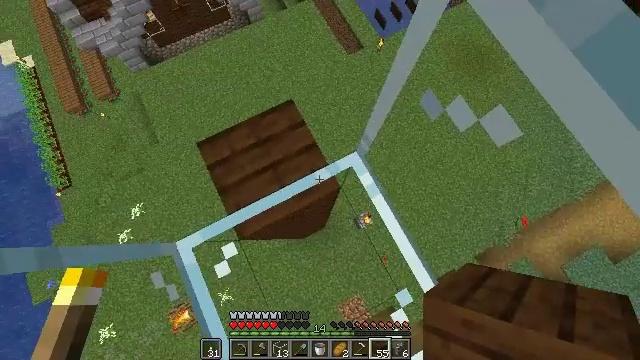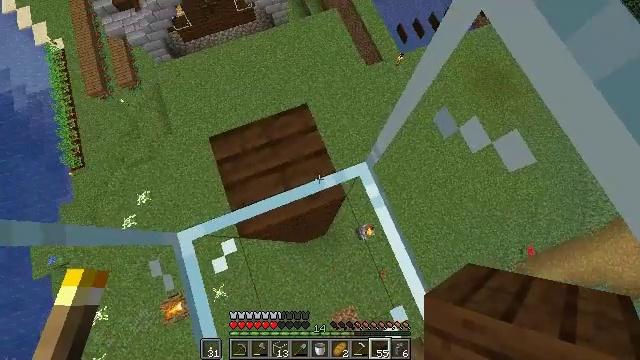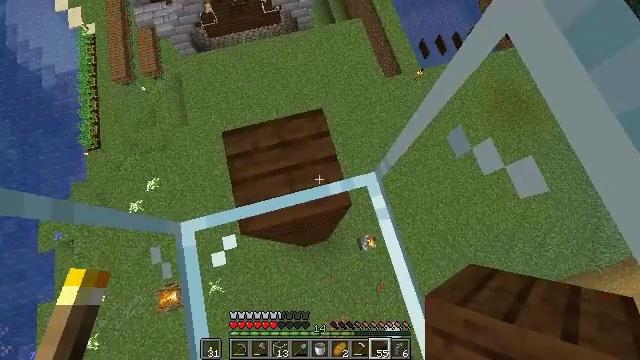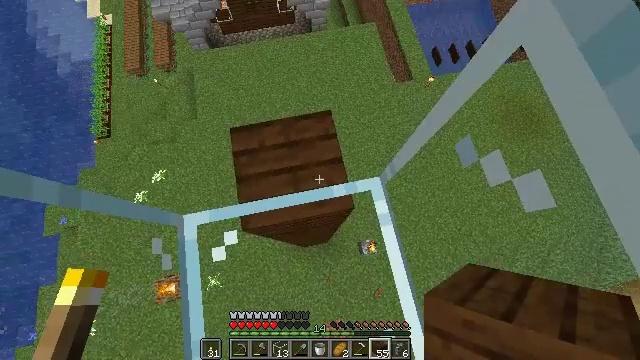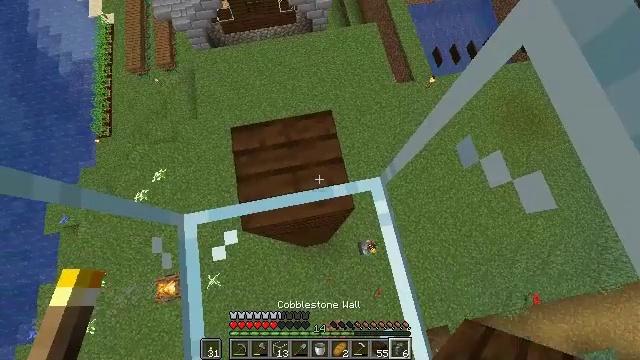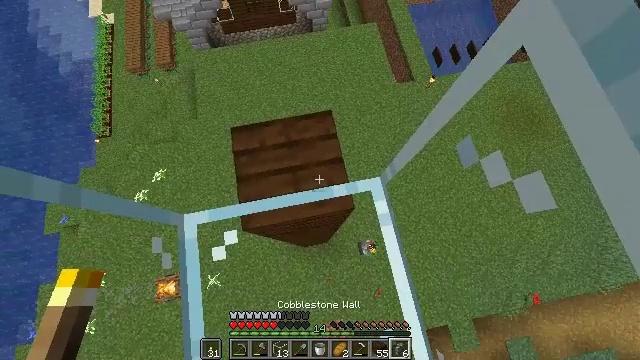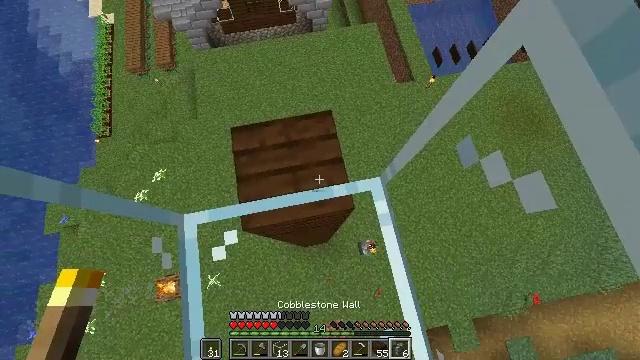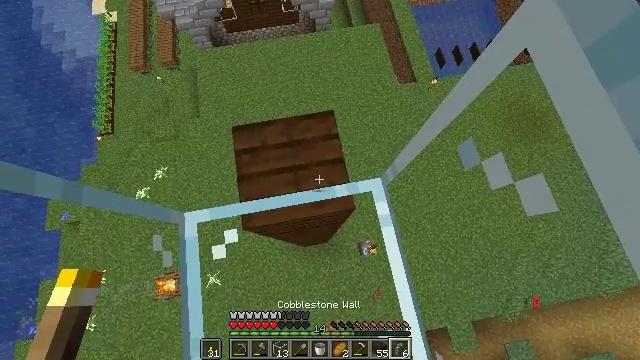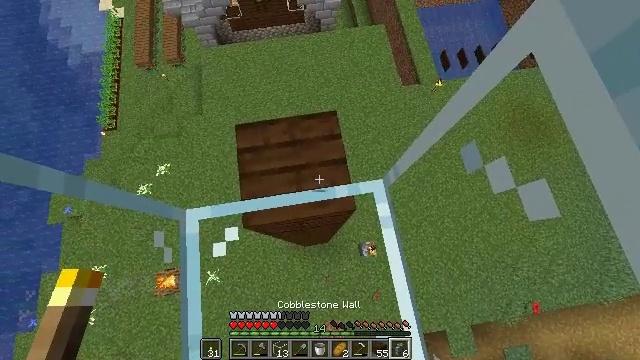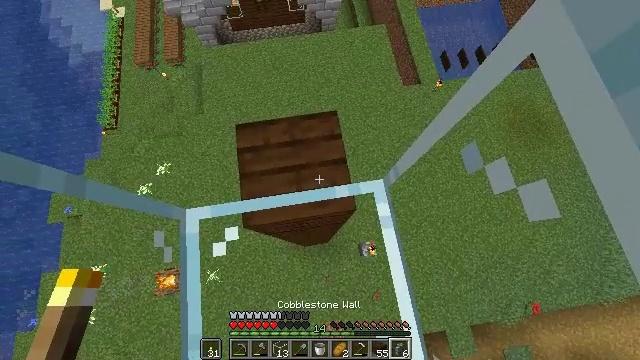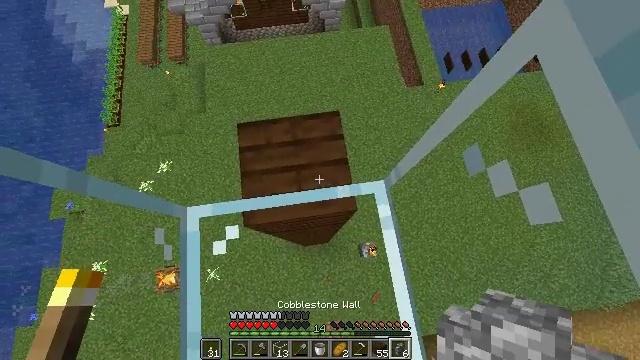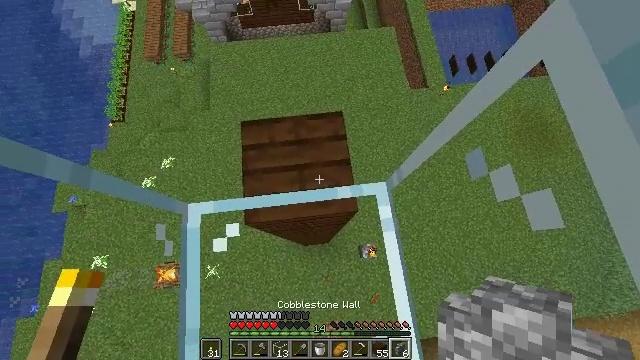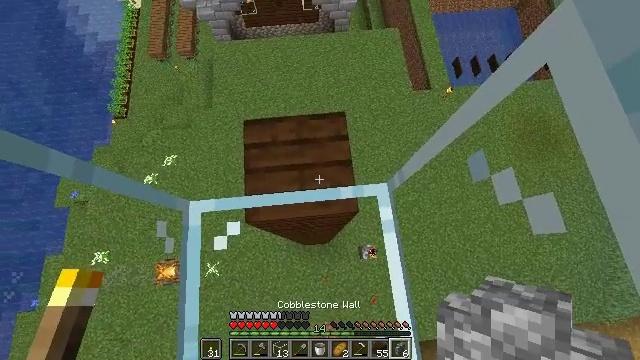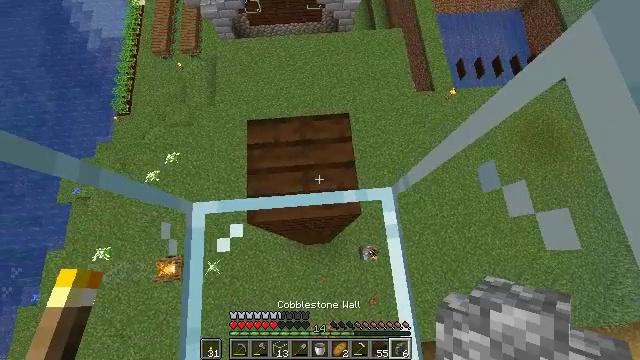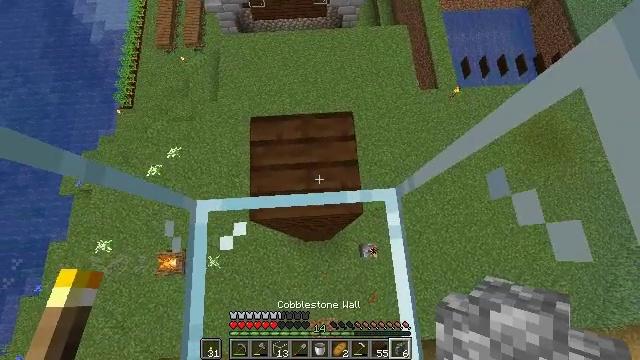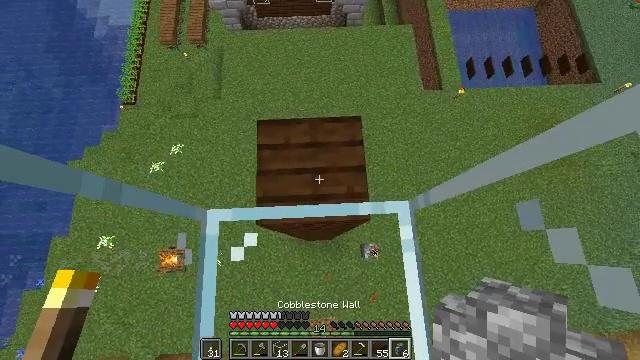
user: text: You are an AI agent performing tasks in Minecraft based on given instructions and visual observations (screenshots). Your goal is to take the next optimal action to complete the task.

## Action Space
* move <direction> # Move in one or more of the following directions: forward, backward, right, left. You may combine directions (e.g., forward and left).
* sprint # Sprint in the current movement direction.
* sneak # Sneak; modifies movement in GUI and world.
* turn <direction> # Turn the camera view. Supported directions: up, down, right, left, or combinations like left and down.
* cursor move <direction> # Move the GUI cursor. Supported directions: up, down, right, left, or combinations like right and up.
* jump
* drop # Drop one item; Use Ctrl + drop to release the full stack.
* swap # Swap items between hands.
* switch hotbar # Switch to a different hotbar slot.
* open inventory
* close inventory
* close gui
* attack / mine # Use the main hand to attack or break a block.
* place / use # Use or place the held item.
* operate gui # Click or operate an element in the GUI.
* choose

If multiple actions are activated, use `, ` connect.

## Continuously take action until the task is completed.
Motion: motion action
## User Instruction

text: Mine dark oak planks.
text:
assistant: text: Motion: sneak, turn left and up
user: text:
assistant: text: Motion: sneak, turn left and up
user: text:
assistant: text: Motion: sneak, turn left
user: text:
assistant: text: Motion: sneak
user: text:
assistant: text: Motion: sneak
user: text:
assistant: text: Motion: sneak
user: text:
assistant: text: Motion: sneak
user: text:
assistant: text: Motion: sneak, turn left
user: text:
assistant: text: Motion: sneak
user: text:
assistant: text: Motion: sneak
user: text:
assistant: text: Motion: sneak, turn left
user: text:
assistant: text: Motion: sneak, turn left
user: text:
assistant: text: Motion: move forward and move left, sneak
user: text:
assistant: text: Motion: move forward and move left, sneak, turn left
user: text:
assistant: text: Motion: move forward and move left, sneak
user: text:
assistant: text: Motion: move forward and move left, sneak
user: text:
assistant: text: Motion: move forward and move left, sneak, turn right
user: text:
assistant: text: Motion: move forward and move left, sneak, turn right
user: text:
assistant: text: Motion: sneak, turn right and down
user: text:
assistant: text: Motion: sneak, turn right
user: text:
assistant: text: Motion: sneak, turn right
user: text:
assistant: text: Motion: sneak, turn right
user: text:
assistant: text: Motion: sneak, turn right
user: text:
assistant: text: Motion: move left, sneak, turn right
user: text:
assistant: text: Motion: move left, sneak, turn right and up
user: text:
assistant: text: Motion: move left, sneak, turn right and up
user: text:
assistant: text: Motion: move left, sneak, turn right
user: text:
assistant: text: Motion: sneak, turn right
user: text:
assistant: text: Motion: sneak, turn right
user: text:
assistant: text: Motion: sneak, turn right